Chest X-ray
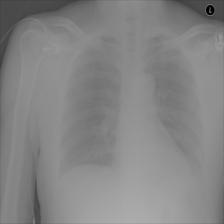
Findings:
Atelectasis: positive
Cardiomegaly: negative
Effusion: negative
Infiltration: positive
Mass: negative
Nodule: negative
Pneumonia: negative
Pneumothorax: negative
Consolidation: negative
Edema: negative
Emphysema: negative
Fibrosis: negative
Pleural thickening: negative
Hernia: negative